Question: I am using react with node express background.
I am trying to get data from node API in react front end.
Node API is returning data successfully, tested on postman, but when I am trying to get data in react, I am getting error:
> "TypeError: Cannot read property 'map' of undefined"
Here is my API:
'''
router.get("/get_data", function (req, res) {
res.json({
"users": [
{
id: 1,
username: "samsepi0l"
},
{
id: 2,
username: "D0loresH4ze"
}
]
});
});
'''
Here is ReactJs code:
'''
import React, {Component} from "react";
import "./App.css";
class App extends Component {
state = {users: []};
componentDidMount() {
fetch("/funi/get_data")
.then(res => res.json())
.then(users => this.setState({users: users.username}));
}
render() {
return (<div className="App">
<h1>Users</h1>
{this.state.users.map((user, index) => <div key={index}>{user.username}</div>)}
</div>);
}
}
export default App;
'''
Screenshot of calling Node API

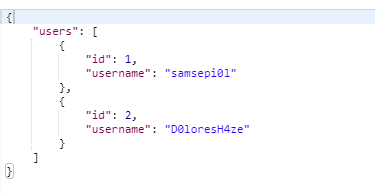
Answer: Do this, you have to update state with the array, but you are updating with 'string' that's why you are getting error.
Map can be applied to array not to string.
//change (users => this.setState({ users:users})); to (users => this.setState({ //users:users.users}));
'''
componentDidMount() {
fetch('/funi/get_data')
.then(res => res.json())
.then(users => this.setState({ users:users.users}));
}
'''
//'return' is missing inside the map.
'''
render() {
const { users } = this.state;
return (
<div className="App">
<h1>Users</h1>
{users.length > 0 && users.map((user, index) =>
return <div key={user.id}>{user.username}</div>
)}
</div>
);}
'''